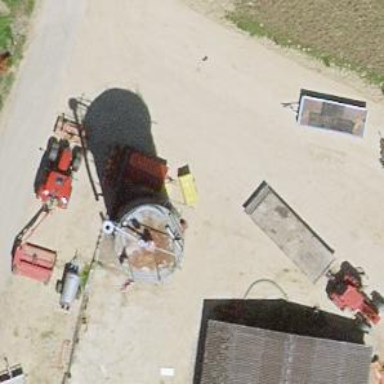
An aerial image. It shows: Silo.